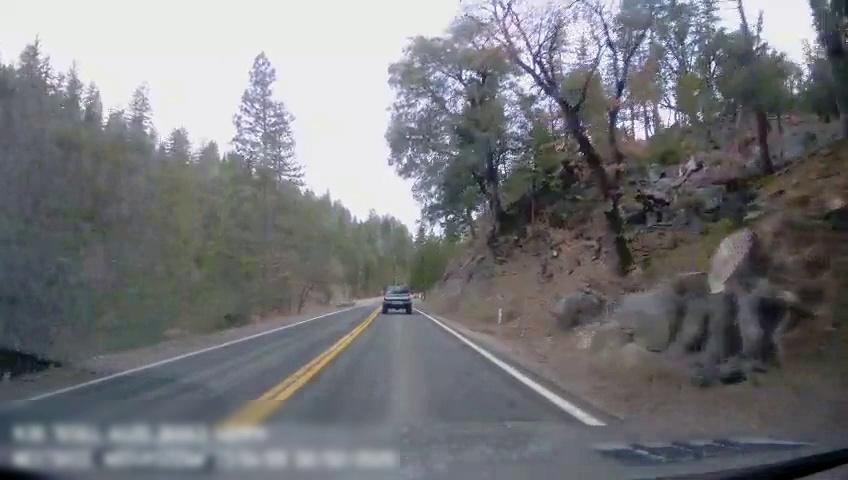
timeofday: Day
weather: Sunny
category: Drivable Space
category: Vehicles | Truck
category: Lanes | Current Lane
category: Lanes | Current Lane
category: Lanes | Alternate Lane